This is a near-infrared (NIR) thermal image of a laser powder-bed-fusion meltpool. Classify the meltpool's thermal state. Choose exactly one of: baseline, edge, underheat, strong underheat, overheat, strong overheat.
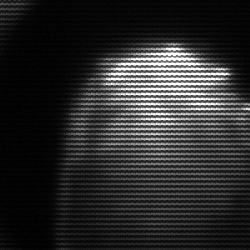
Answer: edge